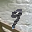
Label: 9